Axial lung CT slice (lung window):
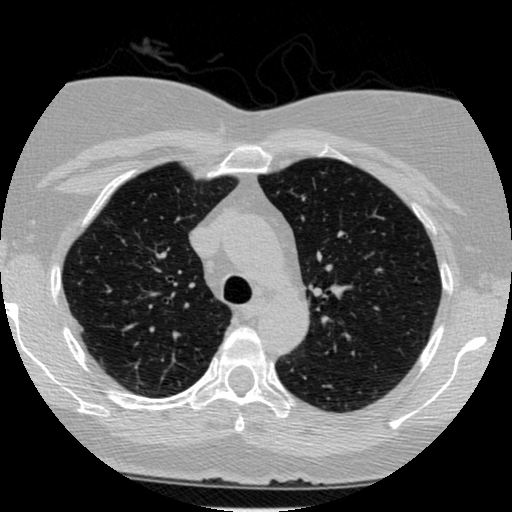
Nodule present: no